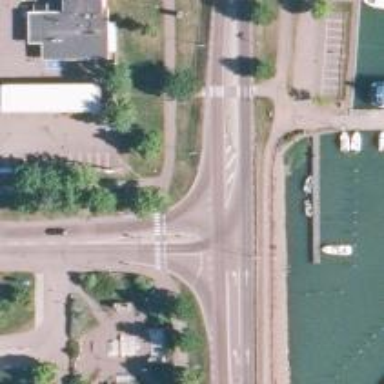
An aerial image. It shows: Asphalt cycleway with crossing.